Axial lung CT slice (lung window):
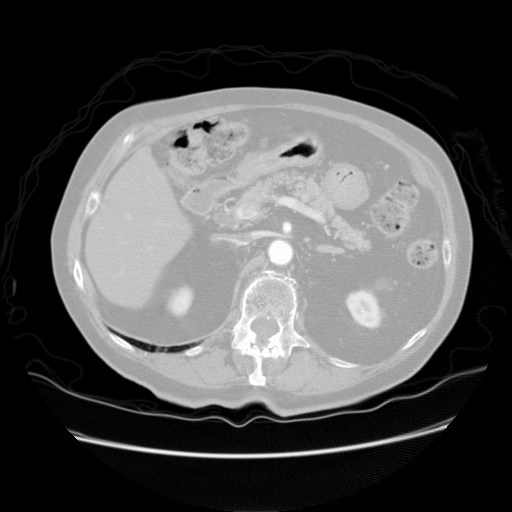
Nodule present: no